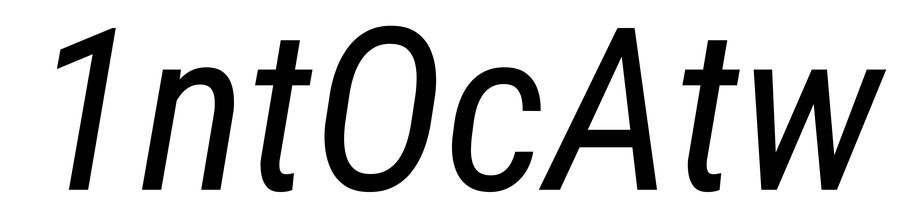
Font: Roboto-Italic_Condensed_Italic